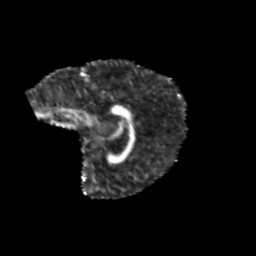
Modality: FA
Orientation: sagittal
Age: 11
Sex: male
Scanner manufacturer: siemens
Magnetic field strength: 3 T
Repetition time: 3.8 s
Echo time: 0.07 s